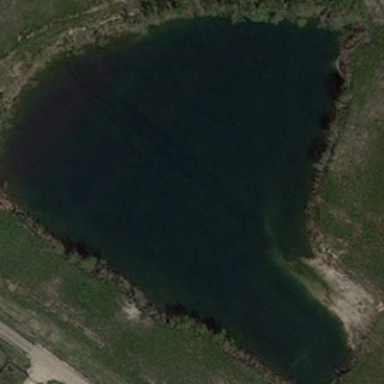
It is a lake and grassland .